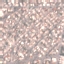
Label: Residential